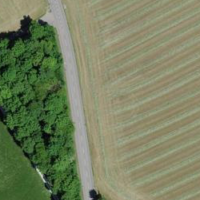
EUNIS habitat code: 52
Species observed at this site:
Euonymus europaeus